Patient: sex M, age 51
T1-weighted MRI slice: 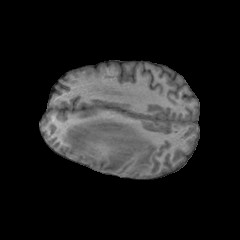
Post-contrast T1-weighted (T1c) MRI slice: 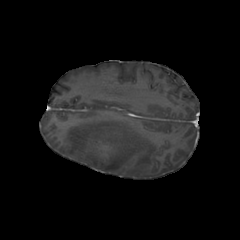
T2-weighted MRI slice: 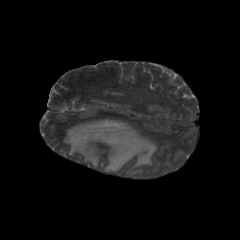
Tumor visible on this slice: yes
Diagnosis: Glioblastoma, IDH-wildtype
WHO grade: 4